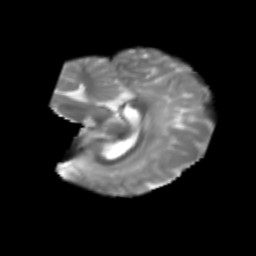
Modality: T2w
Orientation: sagittal
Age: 6
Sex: female
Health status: healthy